Question: I am trying to create a method that will return all subsets of a set.
For example if I have the collection '10,20,30' I will like to get the following output
'''
return new List<List<int>>()
{
new List<int>(){10},
new List<int>(){20},
new List<int>(){30},
new List<int>(){10,20},
new List<int>(){10,30},
new List<int>(){20,30},
//new List<int>(){20,10}, that substet already exists
// new List<int>(){30,20}, that subset already exists
new List<int>(){10,20,30}
};
'''
because the collection can also be a collection of strings for instance I want to create a generic method. This is what I have worked out <URL>.
'''
static void Main(string[] args)
{
Foo<int>(new int[] { 10, 20, 30});
}
static List<List<T>> Foo<T>(T[] set)
{
// Init list
List<List<T>> subsets = new List<List<T>>();
// Loop over individual elements
for (int i = 1; i < set.Length; i++)
{
subsets.Add(new List<T>(){set[i - 1]});
List<List<T>> newSubsets = new List<List<T>>();
// Loop over existing subsets
for (int j = 0; j < subsets.Count; j++)
{
var tempList = new List<T>();
tempList.Add(subsets[j][0]);
tempList.Add(subsets[i][0]);
var newSubset = tempList;
newSubsets.Add(newSubset);
}
subsets.AddRange(newSubsets);
}
// Add in the last element
//subsets.Add(set[set.Length - 1]);
//subsets.Sort();
//Console.WriteLine(string.Join(Environment.NewLine, subsets));
return null;
}
'''
---
Edit
Sorry that is wrong I still get duplicates...
'''
static List<List<T>> GetSubsets<T>(IEnumerable<T> Set)
{
var set = Set.ToList<T>();
// Init list
List<List<T>> subsets = new List<List<T>>();
subsets.Add(new List<T>()); // add the empty set
// Loop over individual elements
for (int i = 1; i < set.Count; i++)
{
subsets.Add(new List<T>(){set[i - 1]});
List<List<T>> newSubsets = new List<List<T>>();
// Loop over existing subsets
for (int j = 0; j < subsets.Count; j++)
{
var newSubset = new List<T>();
foreach(var temp in subsets[j])
newSubset.Add(temp);
newSubset.Add(set[i]);
newSubsets.Add(newSubset);
}
subsets.AddRange(newSubsets);
}
// Add in the last element
subsets.Add(new List<T>(){set[set.Count - 1]});
//subsets.Sort();
return subsets;
}
'''
Then I could call that method as:

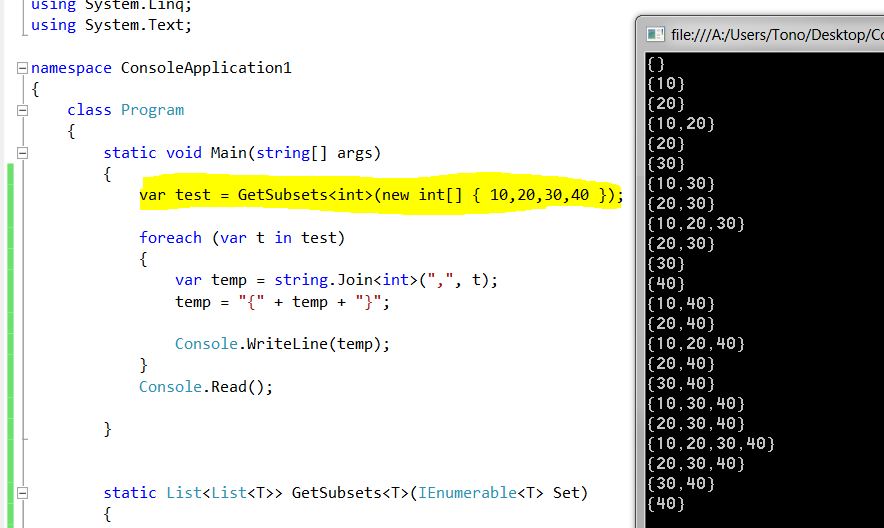
Answer: This is a basic algorithm which i used the below technique to make a single player scrabble word solver (the newspaper ones).
Let your set have 'n' elements. Increment an integer starting from 0 to '2^n'. For each generater number bitmask each position of the integer. If the 'i' th position of the integer is '1' then select the 'i' th element of the set. For each generated integer from '0' to '2^n' doing the above bitmasting and selection will get you all the subsets.
Here is a post: <URL>